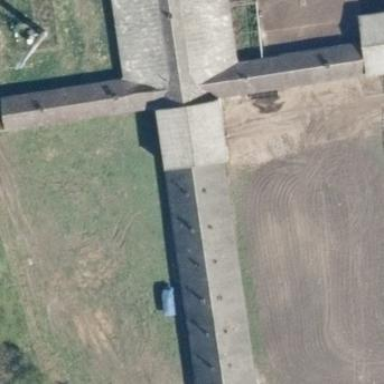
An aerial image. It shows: Farm auxiliary building.